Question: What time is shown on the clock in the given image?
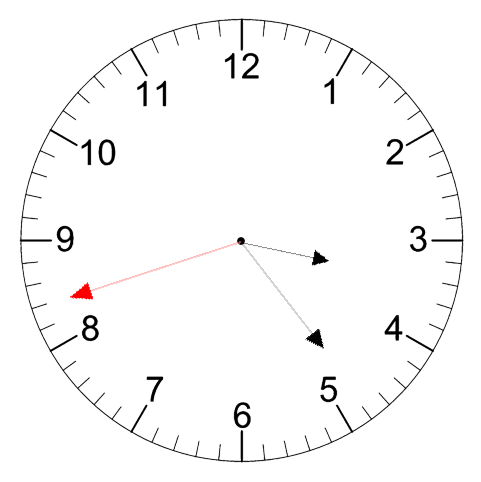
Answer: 03:23:42